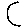
Label: moon